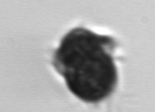
Label: Mesodinium